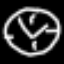
Label: clock